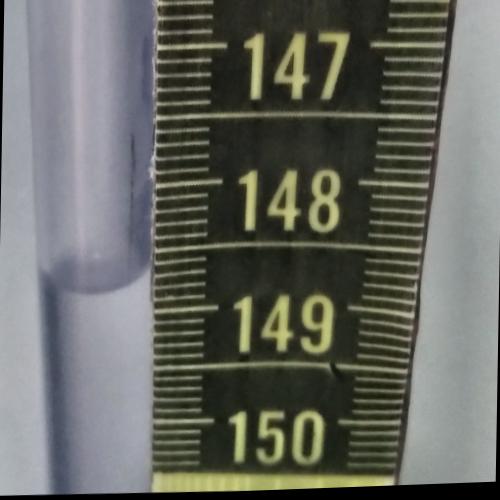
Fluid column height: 148.8 cm